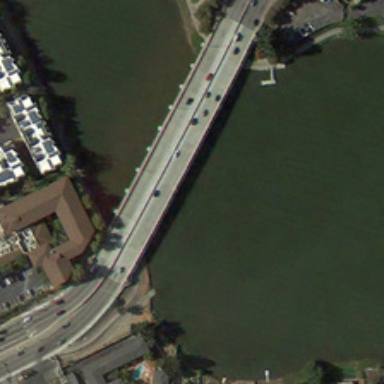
Many buildings are in one side of a river with a bridge over it .